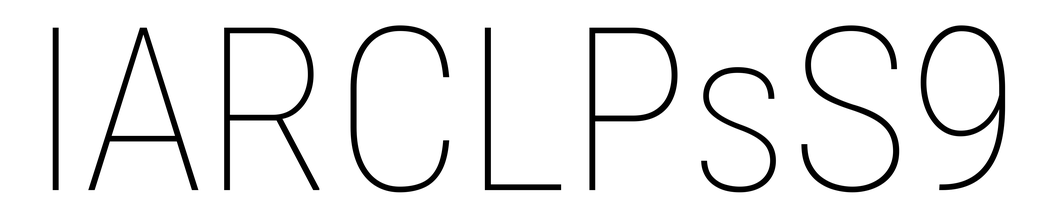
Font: Roboto_Condensed_Thin